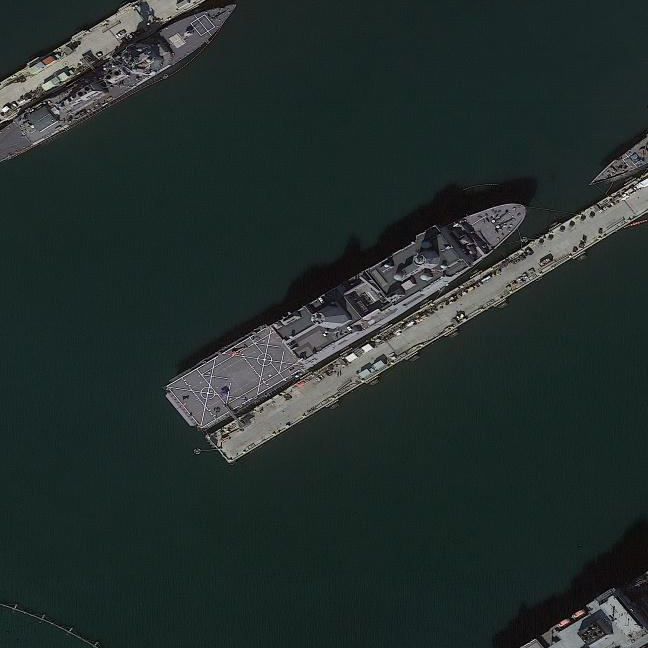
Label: San_Antonio-class_transport_dock